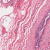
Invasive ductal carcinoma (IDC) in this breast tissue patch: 0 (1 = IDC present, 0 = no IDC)